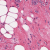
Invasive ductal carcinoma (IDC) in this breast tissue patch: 0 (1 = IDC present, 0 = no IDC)